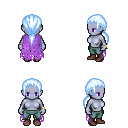
a pixel art fantasy rpg character, female body template, dark elf, purple skin, maroon tattered cape, teal pants, white cyan ponytail hairstyle, bracelets, maroon shoes, four views (front, back, left, right), 2x2 character sprite sheet, small pixel art, hard edges, no anti-aliasing